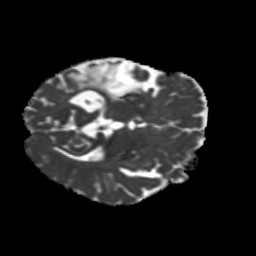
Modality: MD
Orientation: axial
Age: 62
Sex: female
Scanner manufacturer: siemens
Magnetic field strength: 3 T
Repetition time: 5.25 s
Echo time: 0.08 s